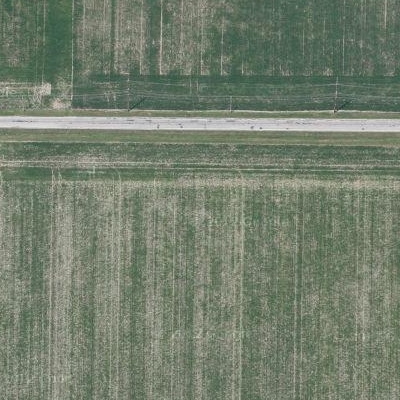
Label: Field